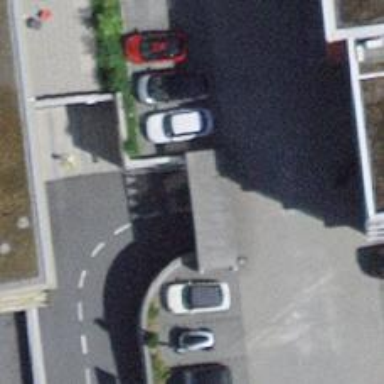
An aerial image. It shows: Parking entrance.